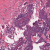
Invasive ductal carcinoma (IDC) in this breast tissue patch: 0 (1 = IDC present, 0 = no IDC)